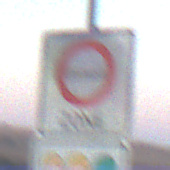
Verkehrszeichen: BeginnUmweltzone
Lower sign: FreistellungVomVerkehrsverbot1
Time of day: SunriseSunset
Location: Outdoor (Nature)
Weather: Clear
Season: Winter
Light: Natural